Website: macys
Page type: customer-info-address
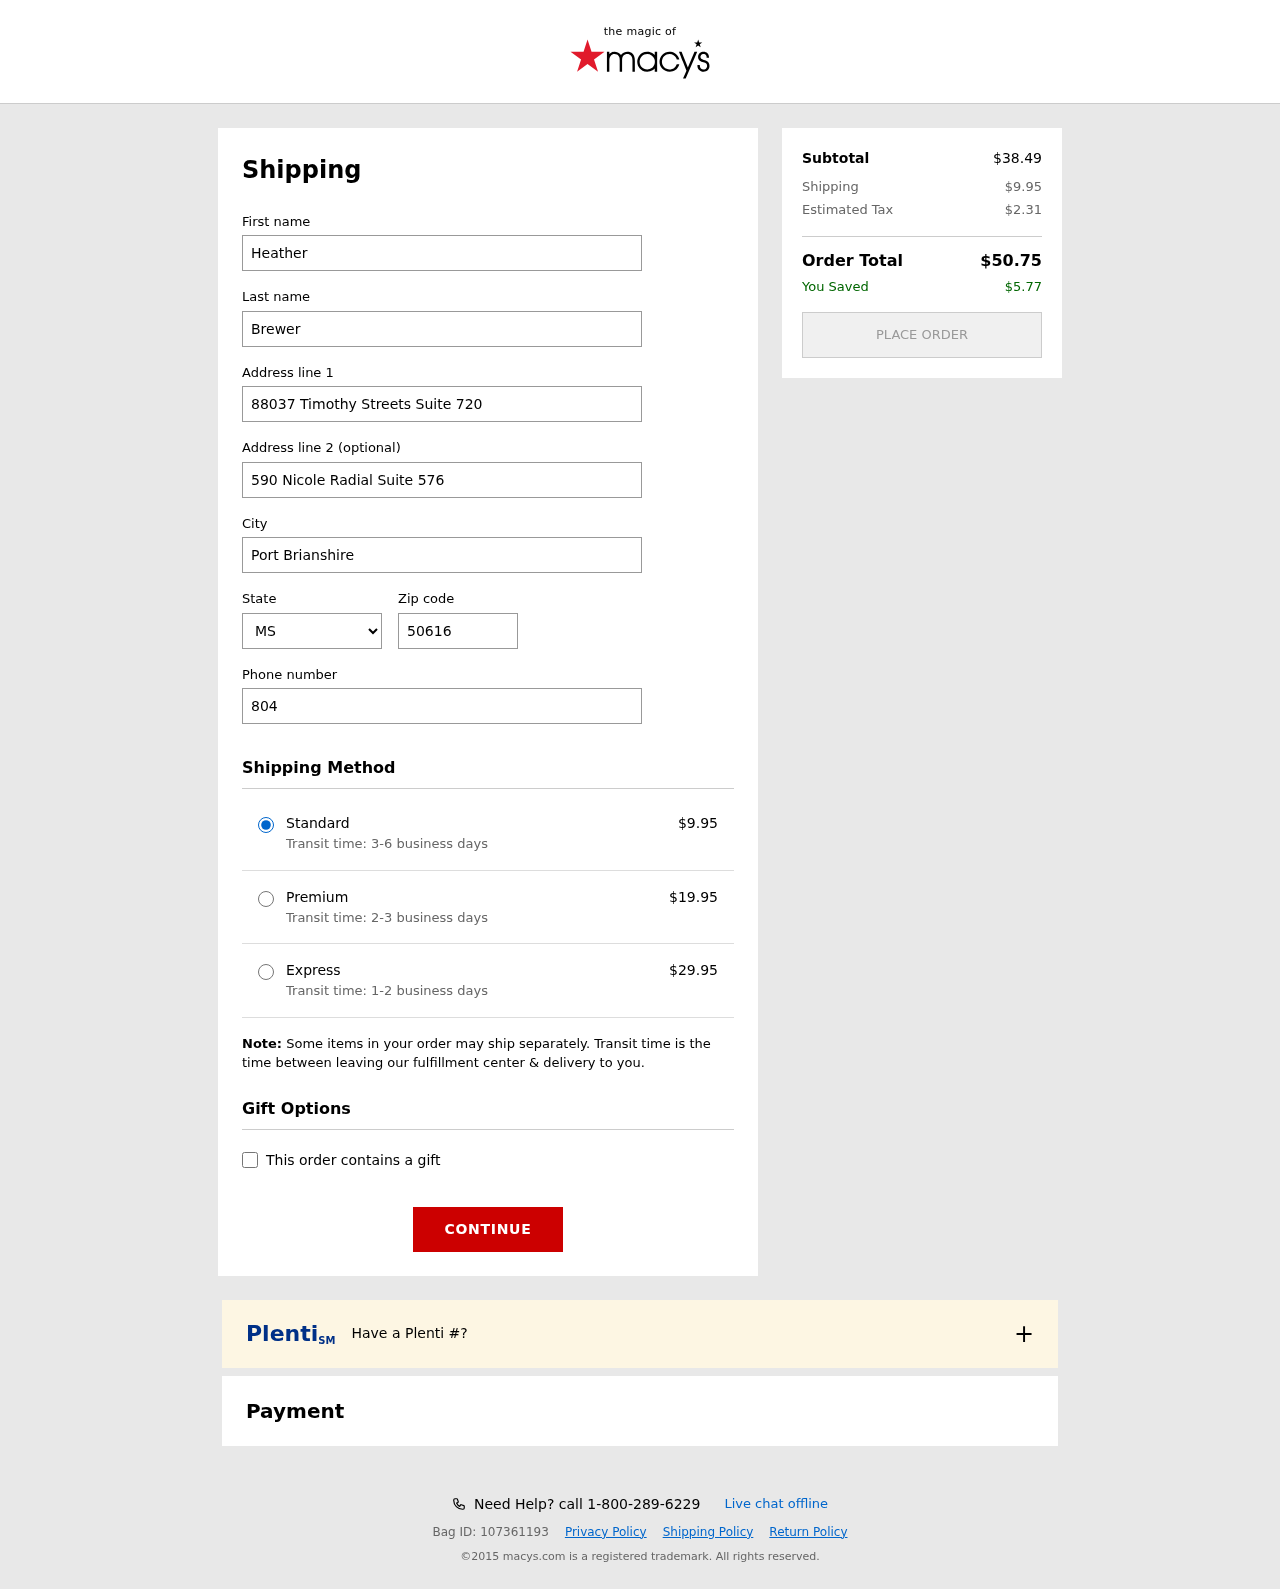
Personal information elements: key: PII_CITY
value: Port Brianshire
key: PII_FIRSTNAME
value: Heather
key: PII_LASTNAME
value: Brewer
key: PII_PHONE
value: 8044027701
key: PII_POSTCODE
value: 50616
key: PII_STATE_ABBR
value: MS
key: PII_STREET
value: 88037 Timothy Streets Suite 720
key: PII_STREET2
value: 590 Nicole Radial Suite 576
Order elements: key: ORDER_SHIPPING_COST
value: $9.95
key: ORDER_SHIPPING_COST_PREMIUM
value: $19.95
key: ORDER_SHIPPING_COST_EXPRESS
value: $29.95
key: ORDER_SUBTOTAL
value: $38.49
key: ORDER_TAX
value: $2.31
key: ORDER_TOTAL
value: $50.75
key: ORDER_SAVINGS
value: $5.77